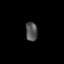
Tissue: skin
Cell type: Epithelial cells
Senescence score: 0.7273
Nuclear area (px): 221
Mean DAPI intensity: 82.032